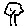
Label: tree